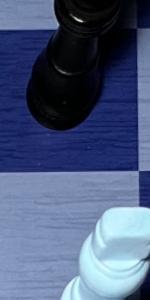
Label: Empty